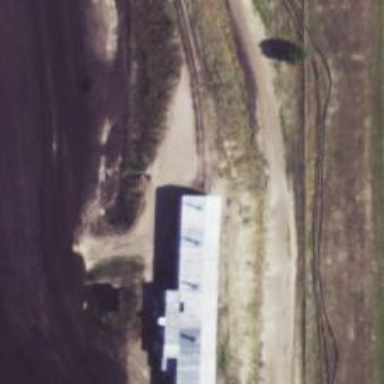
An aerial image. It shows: Covered railway tunnel for spur service.